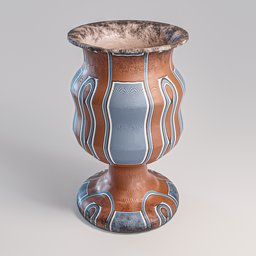
Label: decoration